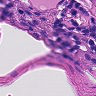
Metastatic tissue present: no